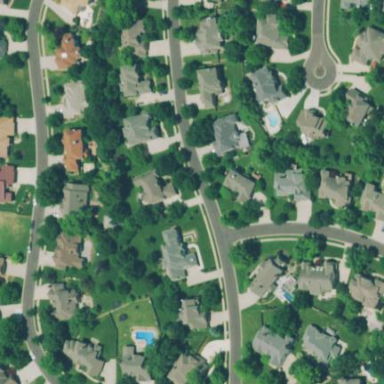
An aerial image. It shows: Single-family residential area.